Field crop: maize
Growth stage: 1
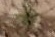
Species: salsola